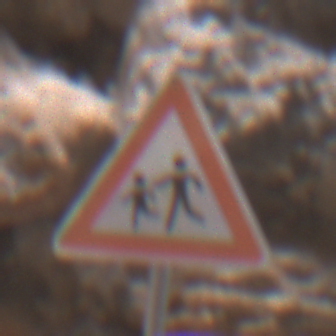
Verkehrszeichen: KinderRechts
Umgebung: Outdoor, Urban
Tageszeit: Midday
Wetter: PartlyCloudy
Licht: Natural
Jahreszeit: NotSpecified
Kontrast: MediumContrast